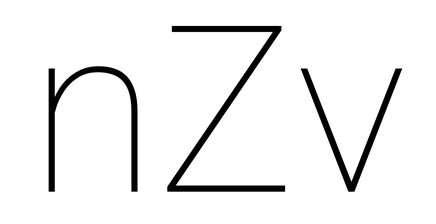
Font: Roboto_Thin